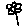
Label: flower